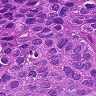
Metastatic tissue present: yes